Question: I am using the below library 'JDateChooser', which is a Date Picker GUI which we can put into Netbeans pallet.
<URL>
However this do not display any dates. Dates are empty. Below is the image.

I do not have to post the code here, because I did nothing other than dragging and dropping the GUI element. Can someone please tell me why this is happening?
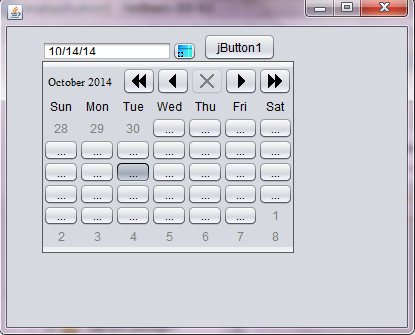
Answer: 'JDateChooser' from 'vadimig' doesn't seem to work with Nimbus, seems to work okay for Windows look and feel, you'd have to test it with the other system looks feels.
Either change the component you are using or change the look and feel you are using